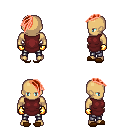
a pixel art fantasy rpg character, male body template, human, tanned skin, maroon tunic, metal pants, red long mohawk hairstyle, gold gloves, brown slippers, four views (front, back, left, right), 2x2 character sprite sheet, small pixel art, hard edges, no anti-aliasing